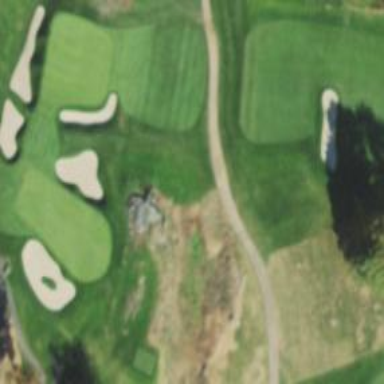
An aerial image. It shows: Pathway for golfing.